Question: I'm having issues with an <URL> Cartesian chart component whereby it is failing to draw a line between two points. I've narrowed the issue down to interval-data for a step in a particular series but haven't found a good solution.
In the following - simplified - example, you will see a break in the red line where data exists for a marker on the blue line at interval "three" - which sits between two red markers. I'm trying to find a way to draw straight from the red marker at interval "two" to the marker at interval "four" in a scenario where only partial data exists for steps across several series.

In my live application the data along the x-axis are actually dates so it is unreasonable to expect data at every interval for every series. I am also reluctant to points where no data exists as the markers have meaning and I'm doing other things with them on click-events.
Looking at the my only line of investigation seem to be overloading the <URL> function but as yet, I've not figured out what triggers the draw as the documentation is scarce at best.
I'd appreciate any pointers before I go picking apart the framework if someone's already gotten around this? Or - sanity check - have I missed some glaringly obvious configuration property?
<URL>
'''
Ext.create('Ext.Container', {
renderTo: Ext.getBody(),
width: 600,
height: 400,
layout: 'fit',
items: {
xtype: 'cartesian',
store: {
fields: ['name', 'p1', 'p2'],
data: [
{ name: 'one', p1: 10, p2: 3 },
{ name: 'two', p1: 7, p2: 5 },
{ name: 'three', /*p1: 5,*/ p2: 10 },
{ name: 'four', p1: 2, p2: 8 },
{ name: 'five', p1: 18, p2: 15 }
]
},
axes: [
{
type: 'numeric',
position: 'left',
fields: ['p1', 'p2'],
minimum: 0
},
{
type: 'category',
position: 'bottom',
fields: ['name']
}
],
series: [
{
type: 'line',
style: {
lineWidth: 3
},
xField: 'name',
yField: 'p1',
marker: 'circle',
colors: ['red']
},
{
type: 'line',
style: {
lineWidth: 3
},
xField: 'name',
yField: 'p2',
marker: 'circle',
colors: ['blue']
}
]
}
});
'''
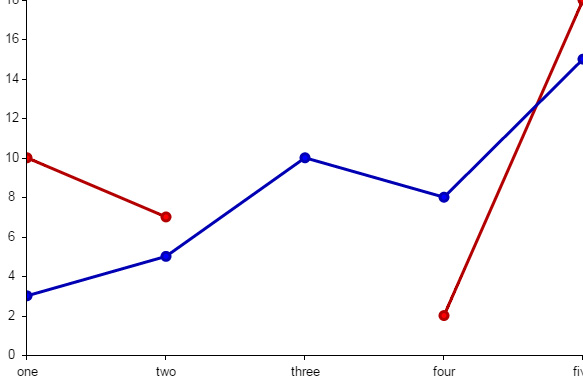
Answer: The behavior you are after is, unfortunately, not configurable. However, . In this case you could implement a <URL> method for 'p1' field.
The logic would find previous and next valid data and then would calculate an interpolation from them so that the chart would be satisfied.